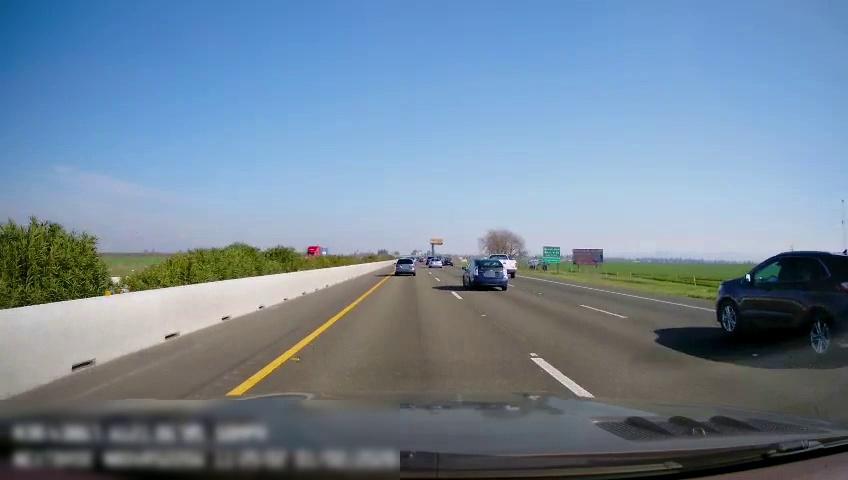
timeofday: Day
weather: Sunny
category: Drivable Space
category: Vehicles | Car
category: Vehicles | Truck
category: Vehicles | Truck
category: Vehicles | Car
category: Vehicles | Car
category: Vehicles | SUV
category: Lanes | Current Lane
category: Lanes | Current Lane
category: Lanes | Alternate Lane
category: Lanes | Alternate Lane
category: Traffic | Signs